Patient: sex M, age 57
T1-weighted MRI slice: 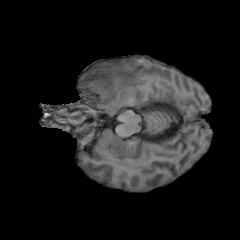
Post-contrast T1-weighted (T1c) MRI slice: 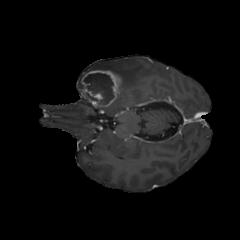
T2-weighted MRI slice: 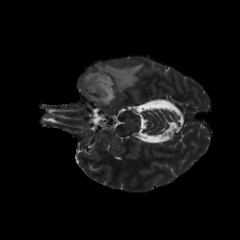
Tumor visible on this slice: yes
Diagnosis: Glioblastoma, IDH-wildtype
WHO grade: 4